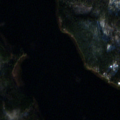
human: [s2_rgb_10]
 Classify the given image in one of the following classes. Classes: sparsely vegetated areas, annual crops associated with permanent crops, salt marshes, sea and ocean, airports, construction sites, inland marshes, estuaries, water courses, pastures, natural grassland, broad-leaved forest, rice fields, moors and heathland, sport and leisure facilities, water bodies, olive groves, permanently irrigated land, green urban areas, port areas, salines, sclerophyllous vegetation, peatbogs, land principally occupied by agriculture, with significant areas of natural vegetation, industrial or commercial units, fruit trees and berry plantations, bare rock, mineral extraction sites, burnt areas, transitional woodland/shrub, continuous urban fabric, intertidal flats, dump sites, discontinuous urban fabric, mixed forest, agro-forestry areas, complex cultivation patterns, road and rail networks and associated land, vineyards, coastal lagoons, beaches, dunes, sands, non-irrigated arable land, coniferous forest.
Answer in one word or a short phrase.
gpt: coniferous forest, mixed forest, water bodies